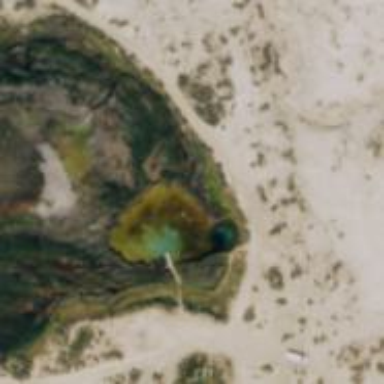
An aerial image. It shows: Natural hot spring.